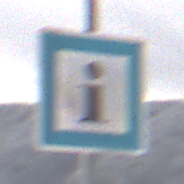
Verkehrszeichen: Informationsstelle
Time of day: MorningAfternoon
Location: Outdoor (Nature)
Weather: PartlyCloudy
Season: Winter
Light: Natural